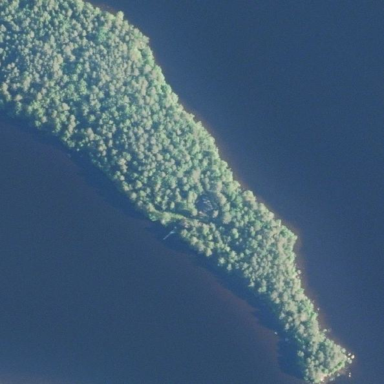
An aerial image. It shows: Islet.